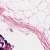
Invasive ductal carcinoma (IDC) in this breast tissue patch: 0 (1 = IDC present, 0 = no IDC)